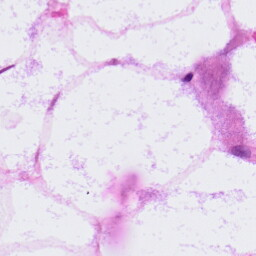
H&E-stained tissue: LymphNode